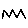
Label: zigzag